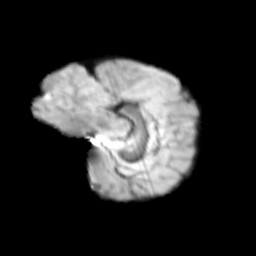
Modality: T2w
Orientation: sagittal
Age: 12
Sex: male
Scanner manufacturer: siemens
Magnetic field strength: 3 T
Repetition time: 3.8 s
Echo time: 0.07 s